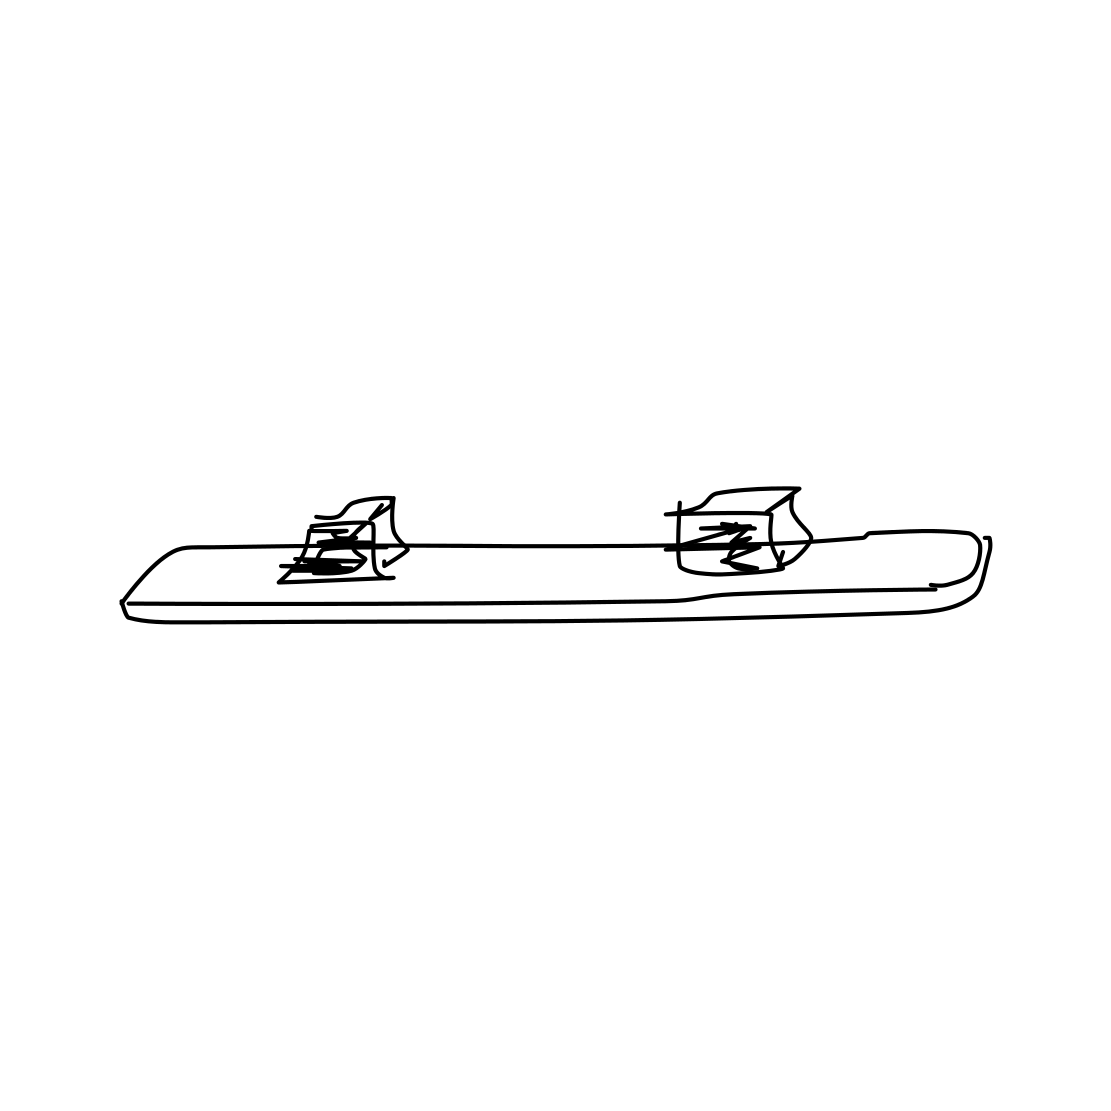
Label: snowboard